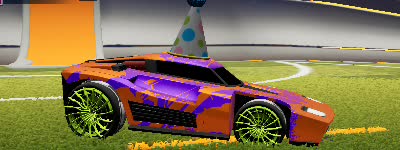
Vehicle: breakout